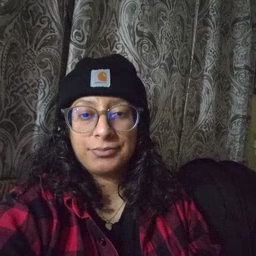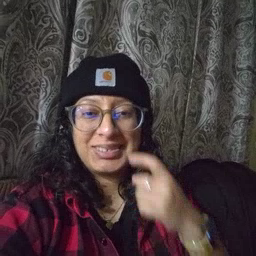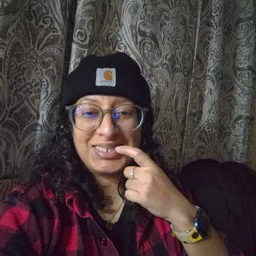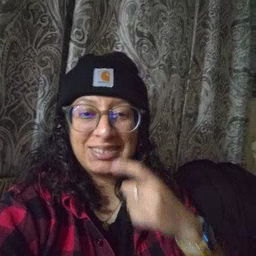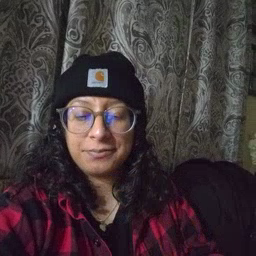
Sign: tooth